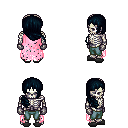
a pixel art fantasy rpg character, male body template, skeleton, pink tattered cape, teal pants, raven right-swept hairstyle, metal gloves, gray slippers, four views (front, back, left, right), 2x2 character sprite sheet, small pixel art, hard edges, no anti-aliasing